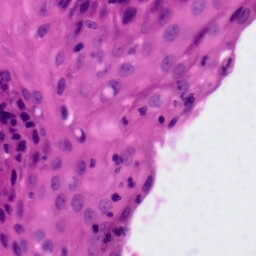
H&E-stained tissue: Tonsil